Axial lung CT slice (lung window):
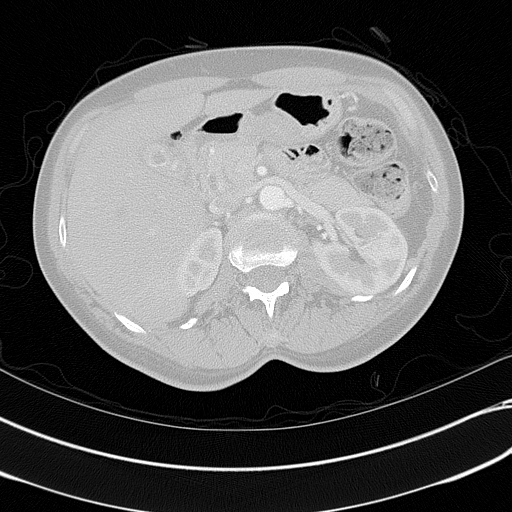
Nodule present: no